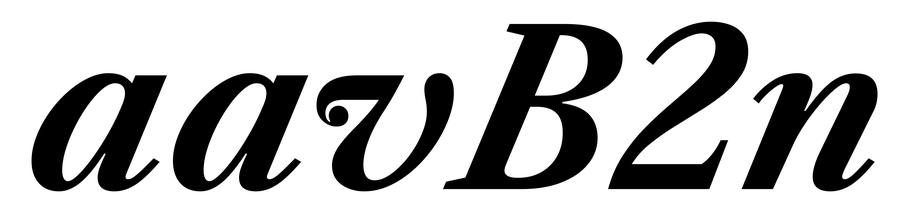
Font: LibreCaslonText-Italic_Bold_Italic